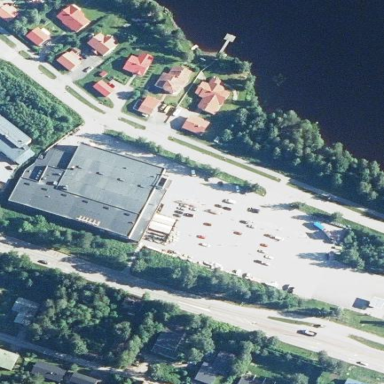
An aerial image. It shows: Variety store located inside building.